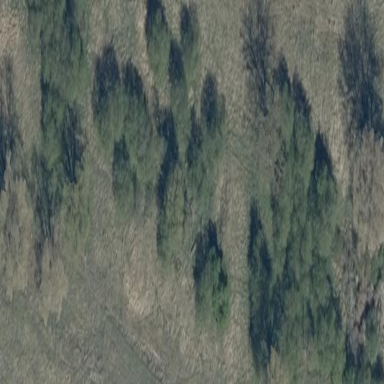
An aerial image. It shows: Beautiful woodland area.